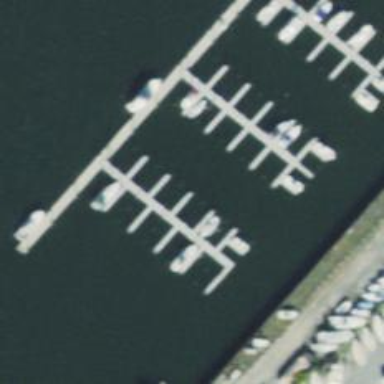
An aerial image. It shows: Pier with mooring facilities.